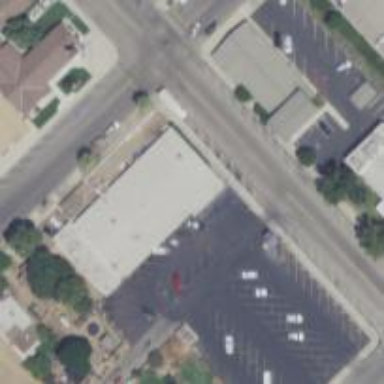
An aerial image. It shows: Parking space.